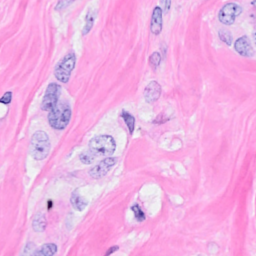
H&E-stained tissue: Breast